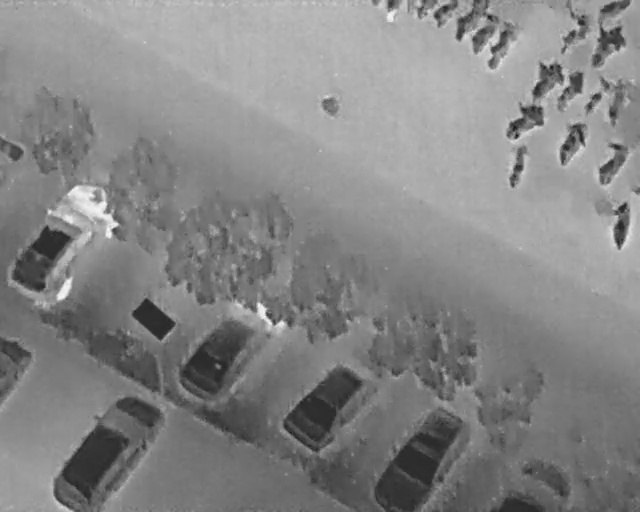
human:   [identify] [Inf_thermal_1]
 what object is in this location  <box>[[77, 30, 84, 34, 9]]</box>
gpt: <ref>1 medium bicycle at the right</ref>

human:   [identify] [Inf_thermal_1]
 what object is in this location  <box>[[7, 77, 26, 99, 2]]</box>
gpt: <ref>1 large car at the bottom left</ref>

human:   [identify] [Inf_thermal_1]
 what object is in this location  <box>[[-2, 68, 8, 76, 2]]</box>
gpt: <ref>1 medium car at the bottom left</ref>

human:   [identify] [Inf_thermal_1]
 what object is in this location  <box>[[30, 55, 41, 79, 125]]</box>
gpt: <ref>1 large car at the center</ref>

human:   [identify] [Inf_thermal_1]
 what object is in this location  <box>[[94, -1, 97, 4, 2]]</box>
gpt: <ref>1 medium bicycle at the top right</ref>